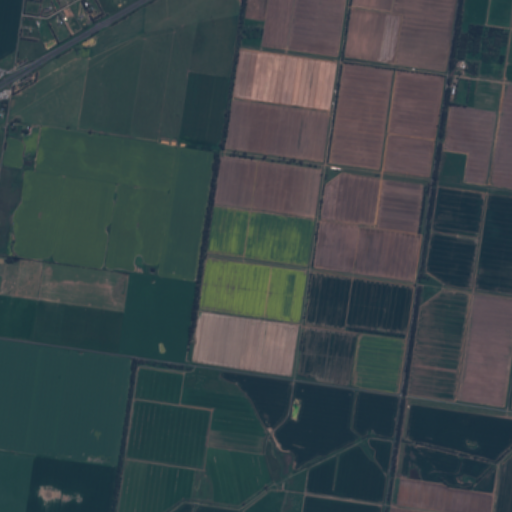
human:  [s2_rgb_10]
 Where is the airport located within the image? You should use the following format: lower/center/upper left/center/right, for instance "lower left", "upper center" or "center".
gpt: The airport is located in the lower left of the image.
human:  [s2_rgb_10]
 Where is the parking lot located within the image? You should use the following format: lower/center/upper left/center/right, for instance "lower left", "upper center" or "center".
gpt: The parking lot is located in the upper left of the image.
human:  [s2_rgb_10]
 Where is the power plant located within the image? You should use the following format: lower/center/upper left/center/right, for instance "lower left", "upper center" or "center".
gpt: There is no power plant in the image.